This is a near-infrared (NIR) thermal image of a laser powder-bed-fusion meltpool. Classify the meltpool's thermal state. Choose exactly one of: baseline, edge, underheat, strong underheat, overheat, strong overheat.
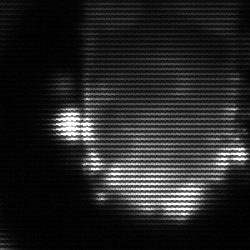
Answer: baseline